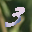
Label: 3